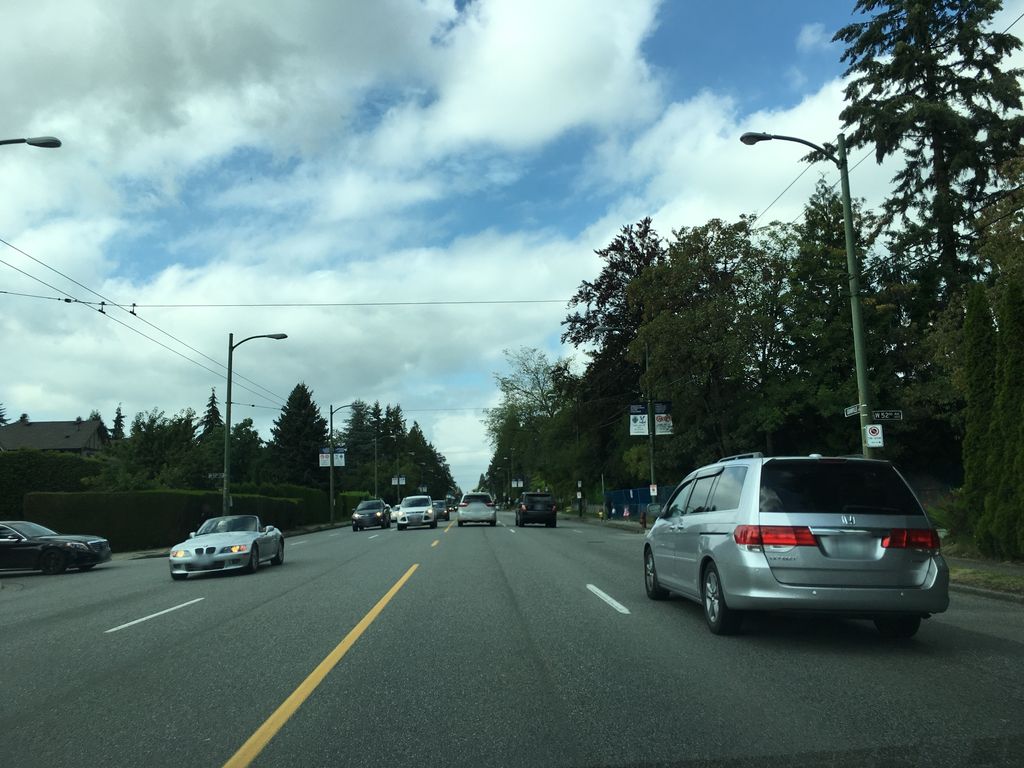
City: vancouver